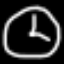
Label: clock